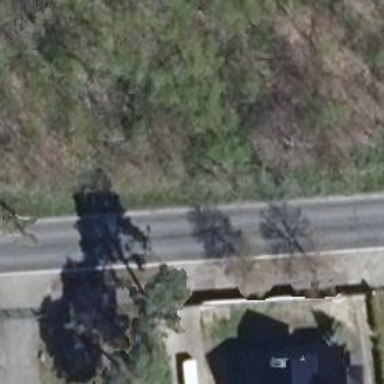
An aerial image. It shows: Secondary road with asphalt surface.